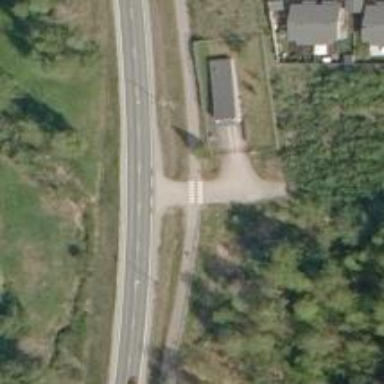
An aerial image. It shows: Asphalt cycleway.